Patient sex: M
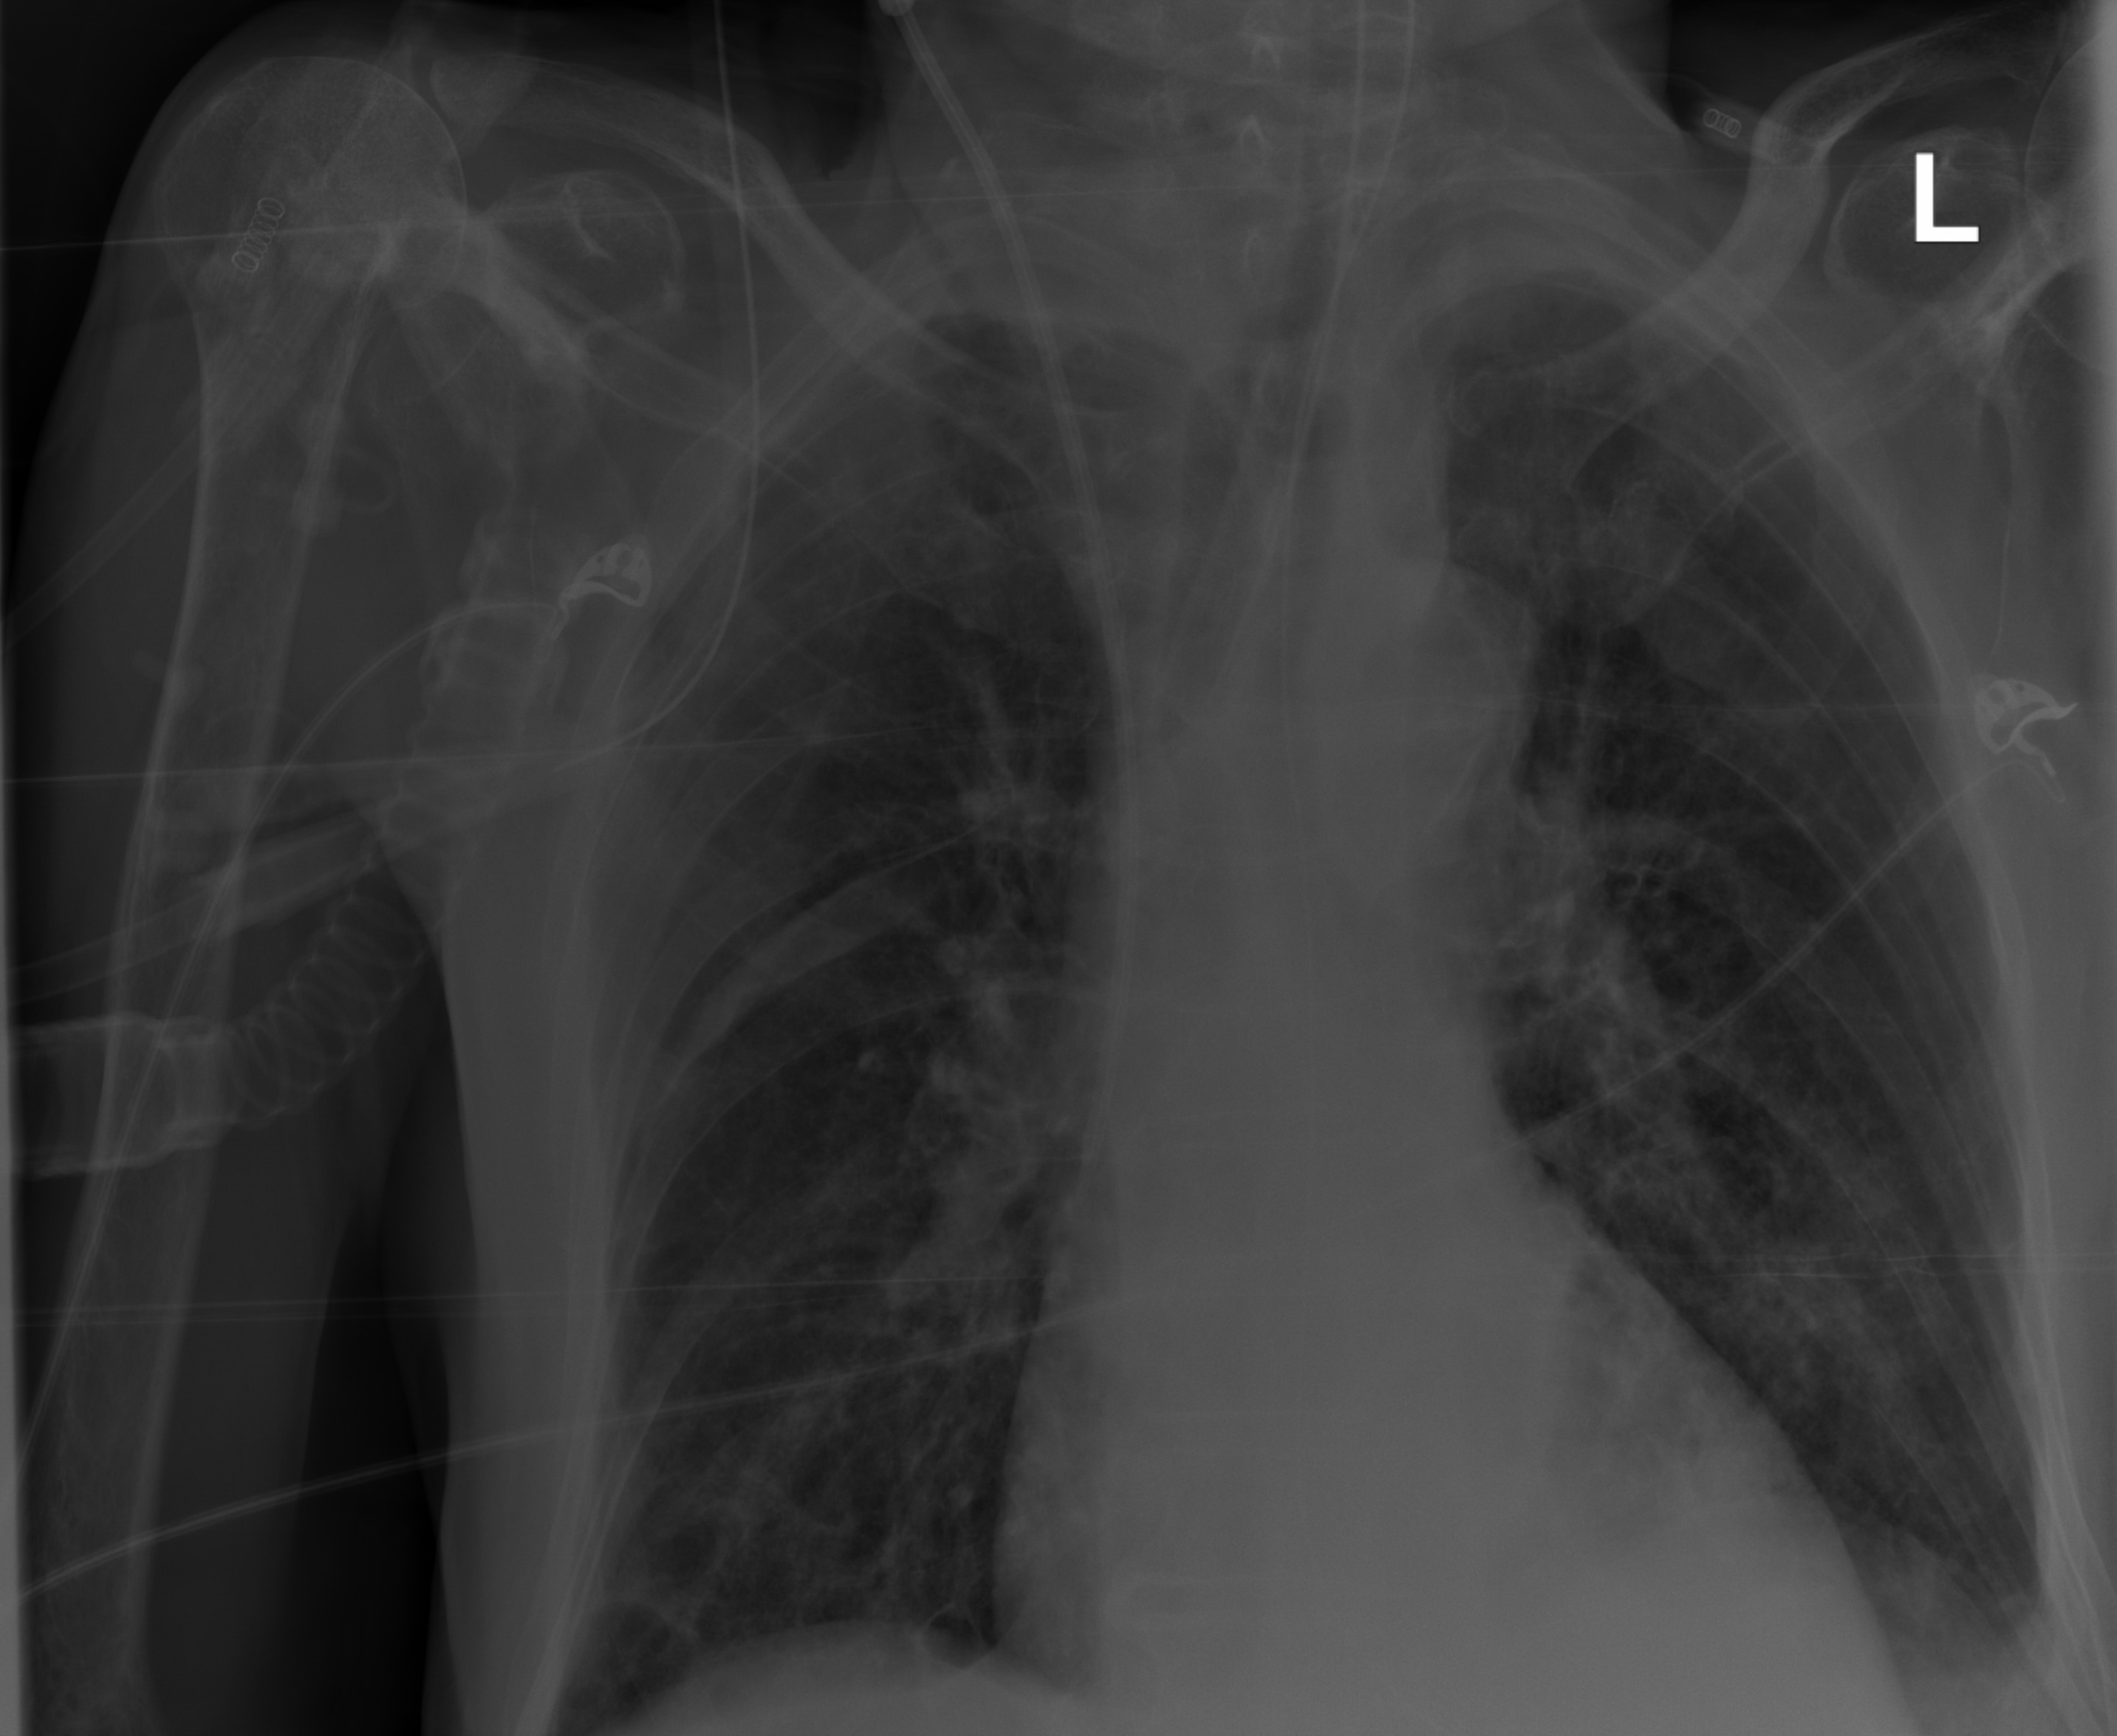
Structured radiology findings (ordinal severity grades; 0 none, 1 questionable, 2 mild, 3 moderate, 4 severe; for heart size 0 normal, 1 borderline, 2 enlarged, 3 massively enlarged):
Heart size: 0
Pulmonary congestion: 0
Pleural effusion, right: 0
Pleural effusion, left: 1
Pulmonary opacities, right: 0
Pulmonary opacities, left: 2
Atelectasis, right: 2
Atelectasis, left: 2